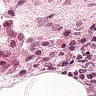
Metastatic tissue present: no